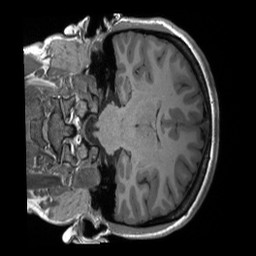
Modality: T1w
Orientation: coronal
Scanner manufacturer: siemens
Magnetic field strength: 3 T
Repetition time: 2.4 s
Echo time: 0.00224 s